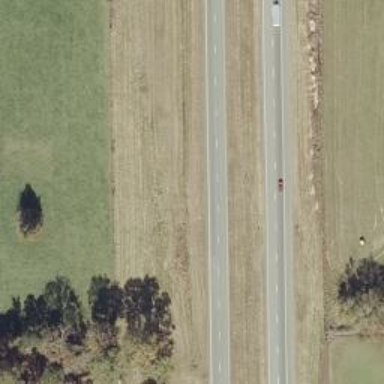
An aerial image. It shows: Trunk highway.